Question: I'm using the Rest API to pull in data from a SharePoint list and display the results on a webpage. How would I be able to target those two array items? All I'm receiving back in [object Object]
[
So I'm able to properly pull in the Franchise Number which is labeled as "Title" but I am unable to pull the results from the "RelatedIssues -> results -> Title" from the array, how would I be able to do that?
<URL>
Here is a picture of the console showing that I can see the array and that it's pulling both RelatedIssues title results.
<URL>
Code:
'''
<style>
.top {
margin-bottom: 15px;
}
.csv, .txt, .xls, .xlsx {
margin-right: 4px;
margin-left: 4px;
}
</style>
<div id="title" style="width: 100%"></div>
<script>
$(document).ready(function() {
var requestUri = _spPageContextInfo.webAbsoluteUrl + "/_api/web/lists/getbytitle('HISC Franchise Information 2017')/items?$select=Title,RelatedIssues/Title&$expand=RelatedIssues";
$.ajax({
url: requestUri,
type: "GET",
headers: {
"accept":"application/json; odata=verbose"
},
success: function(data) {
onSuccess(data);
ExportTable();
}
});
function onSuccess(data) {
var item = data.d.results;
var tableContent = '<table id="TablePanel" border="1px;"><thead><tr><th>Franchise Number</th>' + '<th>Rank</th>' + '<th>Franchises</th>' + '</tr></thead><tbody>';
for (var i = 0; i < item.length; i++) {
tableContent += '<tr>'
tableContent += '<td>' + item[i].Title + '</td>';
tableContent += '<td>' + item[i].RelatedIssues.results + '</td>';
tableContent += '<td>' + item[i].Franchises + '</td>';
tableContent += '</tr>';
tableContent += '</tbody></thead>';
}
$('#title').append(tableContent);
}
function ExportTable() {
$("tableContent").tableExport({
headings: true,
footers: true,
formats: ["xls", "csv", "txt"],
fileName: "id",
bootstrap: true,
position: "top",
ignoreRows: false,
ignoreCols: false,
ignoreCSS: ".tableexport-ignore"
});
}
});
</script>
'''
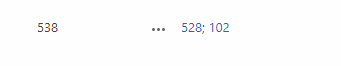
Answer: I think you will need to map through the result to get what you need. In your case it can be something like
'''
tableContent += '<td>' + item[i].RelatedIssues.results.map(r => r.Title).join(',') + '</td>';
'''